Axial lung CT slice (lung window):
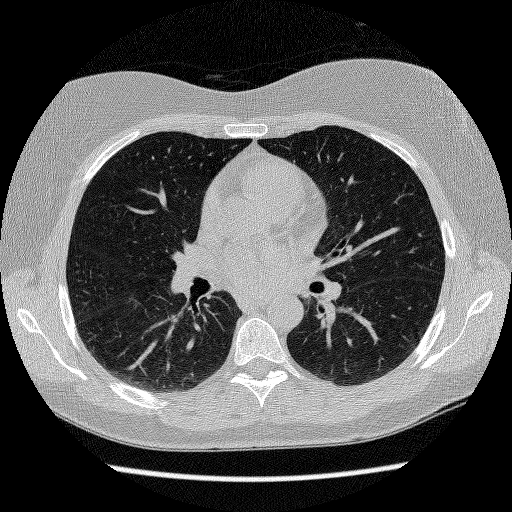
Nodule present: no